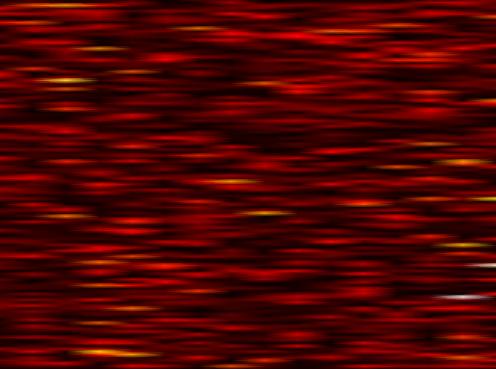
Label: OFDM